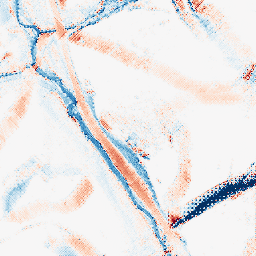
Category: morphological
Decomposition family: morphological_diamond
Decomposition parameters: operation: average
radius: 15
Upsampling method: regularized
Upsampling parameters: scale: 2
lambda_reg: 0.1
Upsampling scale: 2